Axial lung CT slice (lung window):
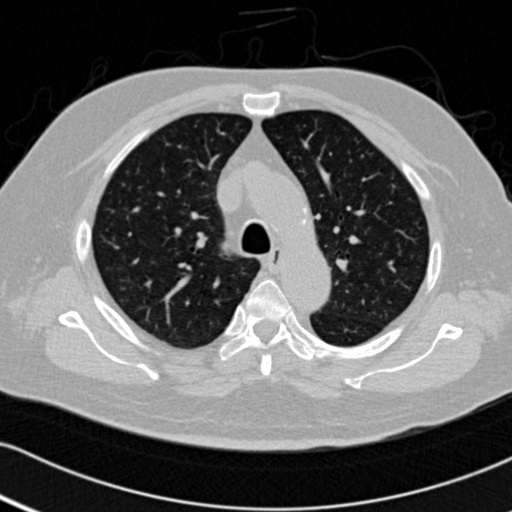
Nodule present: no